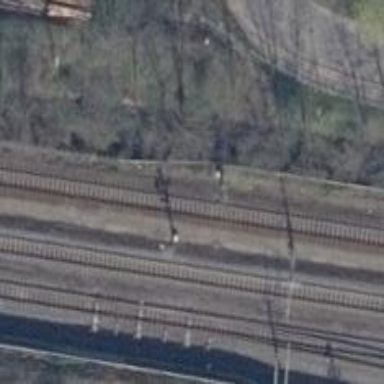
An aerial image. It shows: Railway signal.